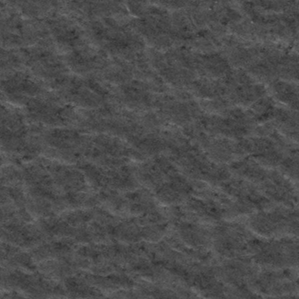
Label: frost